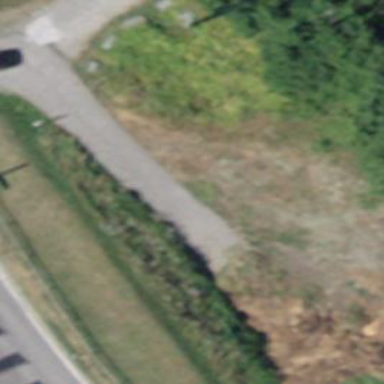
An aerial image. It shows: Recycling center that accepts green waste.